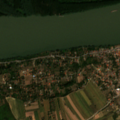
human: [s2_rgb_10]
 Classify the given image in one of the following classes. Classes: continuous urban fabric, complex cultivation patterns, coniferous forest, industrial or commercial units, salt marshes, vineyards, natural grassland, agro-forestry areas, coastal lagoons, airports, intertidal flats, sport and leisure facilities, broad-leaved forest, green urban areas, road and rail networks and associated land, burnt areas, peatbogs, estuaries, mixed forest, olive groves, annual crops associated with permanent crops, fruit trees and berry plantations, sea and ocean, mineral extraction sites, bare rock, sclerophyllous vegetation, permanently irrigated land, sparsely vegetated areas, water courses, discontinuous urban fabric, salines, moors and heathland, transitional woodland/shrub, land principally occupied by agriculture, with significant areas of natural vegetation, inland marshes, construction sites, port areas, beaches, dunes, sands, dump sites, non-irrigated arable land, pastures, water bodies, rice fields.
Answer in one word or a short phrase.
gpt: discontinuous urban fabric, non-irrigated arable land, complex cultivation patterns, land principally occupied by agriculture, with significant areas of natural vegetation, broad-leaved forest, water courses